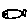
Label: fish